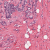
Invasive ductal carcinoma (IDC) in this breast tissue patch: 0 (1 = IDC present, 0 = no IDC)